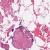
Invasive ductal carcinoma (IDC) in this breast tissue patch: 0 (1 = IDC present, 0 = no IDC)